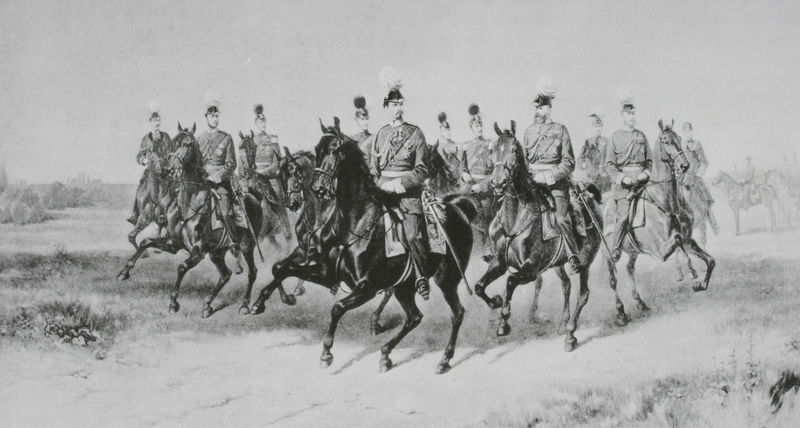
Titel: Ludwig II. zu Pferd an der Spitze seines Generalstabes anläßlich der Königsparade am 22. August 1875
Künstler: Ludwig Behringer
Standort: (Seriendruck)
Schlagwörter: feder, gruppe, himmel, mann, schatten, weiß, bäume, landschaft, stadt, grau, hut, hüte, licht, männer, schwarz, zeichnung, blick, gras, weg, wiese, herren, bart, bärte, blicke, federn, stehen, stein, ebene, erde, büsche, pflanze, pflanzen, pferd, pferde, reiter, ausritt, federbusch, hufe, rappe, reiten, ritt, sattel, schärpe, steigbügel, zaumzeug, zügel, düster, dunst, gelände, grafik, graphik, koppel, krieg, schlacht, kaiser, könig, soldaten, gris, kinnbart, foto, radierung, stich, blanc, noir, militär, schwarzweiß, schwert, schwerter, säbel, uniform, uniformen, waffen, chapeau, jacken, soldat, abzeichen, degen, helm, orden, grasbüschel, hauben, armee, heer, jagd, helme, tressen, blickrichtung, kavallerie, ross, nüstern, general, regarder, aufbruch, parade, kupferstich, gravure, napoleon, paysage, weise, preussen, cheval, épée, chevaux, kompanie, offiziere, schärpen, galopp, steigen, satteldecke, sabots, wilhelm, zeichnungen, formation, esquisse, dessin, trab, photographie, truppe, pickelhaube, casque, chemin, reiterei, herbe, plume, cavalier, kosaken, soldats, bataille, groupe, noir et blanc, guerre, hommes, militaires, cavalerie, armes, armure, feldmarschall, garnison, uniforme, kaiser wilhelm, route, uniformes, aufgebot, coiffes, equestre, reitergarnison, scharfer trab, empereur, plumes, cavaliers, cheveaux, helbuschen, vorbeiritt, panache, dix-neuvième, gustav kraus, troupe, végétation, épées, offizire, 19, infanterie, dessin*, decorations, aröee, chapeux, galop, galopper, chevauchee, soldts, cheval noir, chevauche, chevaucher, soldatss, kupfetstich